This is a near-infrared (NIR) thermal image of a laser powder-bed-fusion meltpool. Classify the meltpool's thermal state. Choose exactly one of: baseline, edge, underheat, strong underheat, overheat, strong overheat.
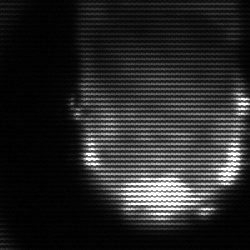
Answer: baseline